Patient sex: M
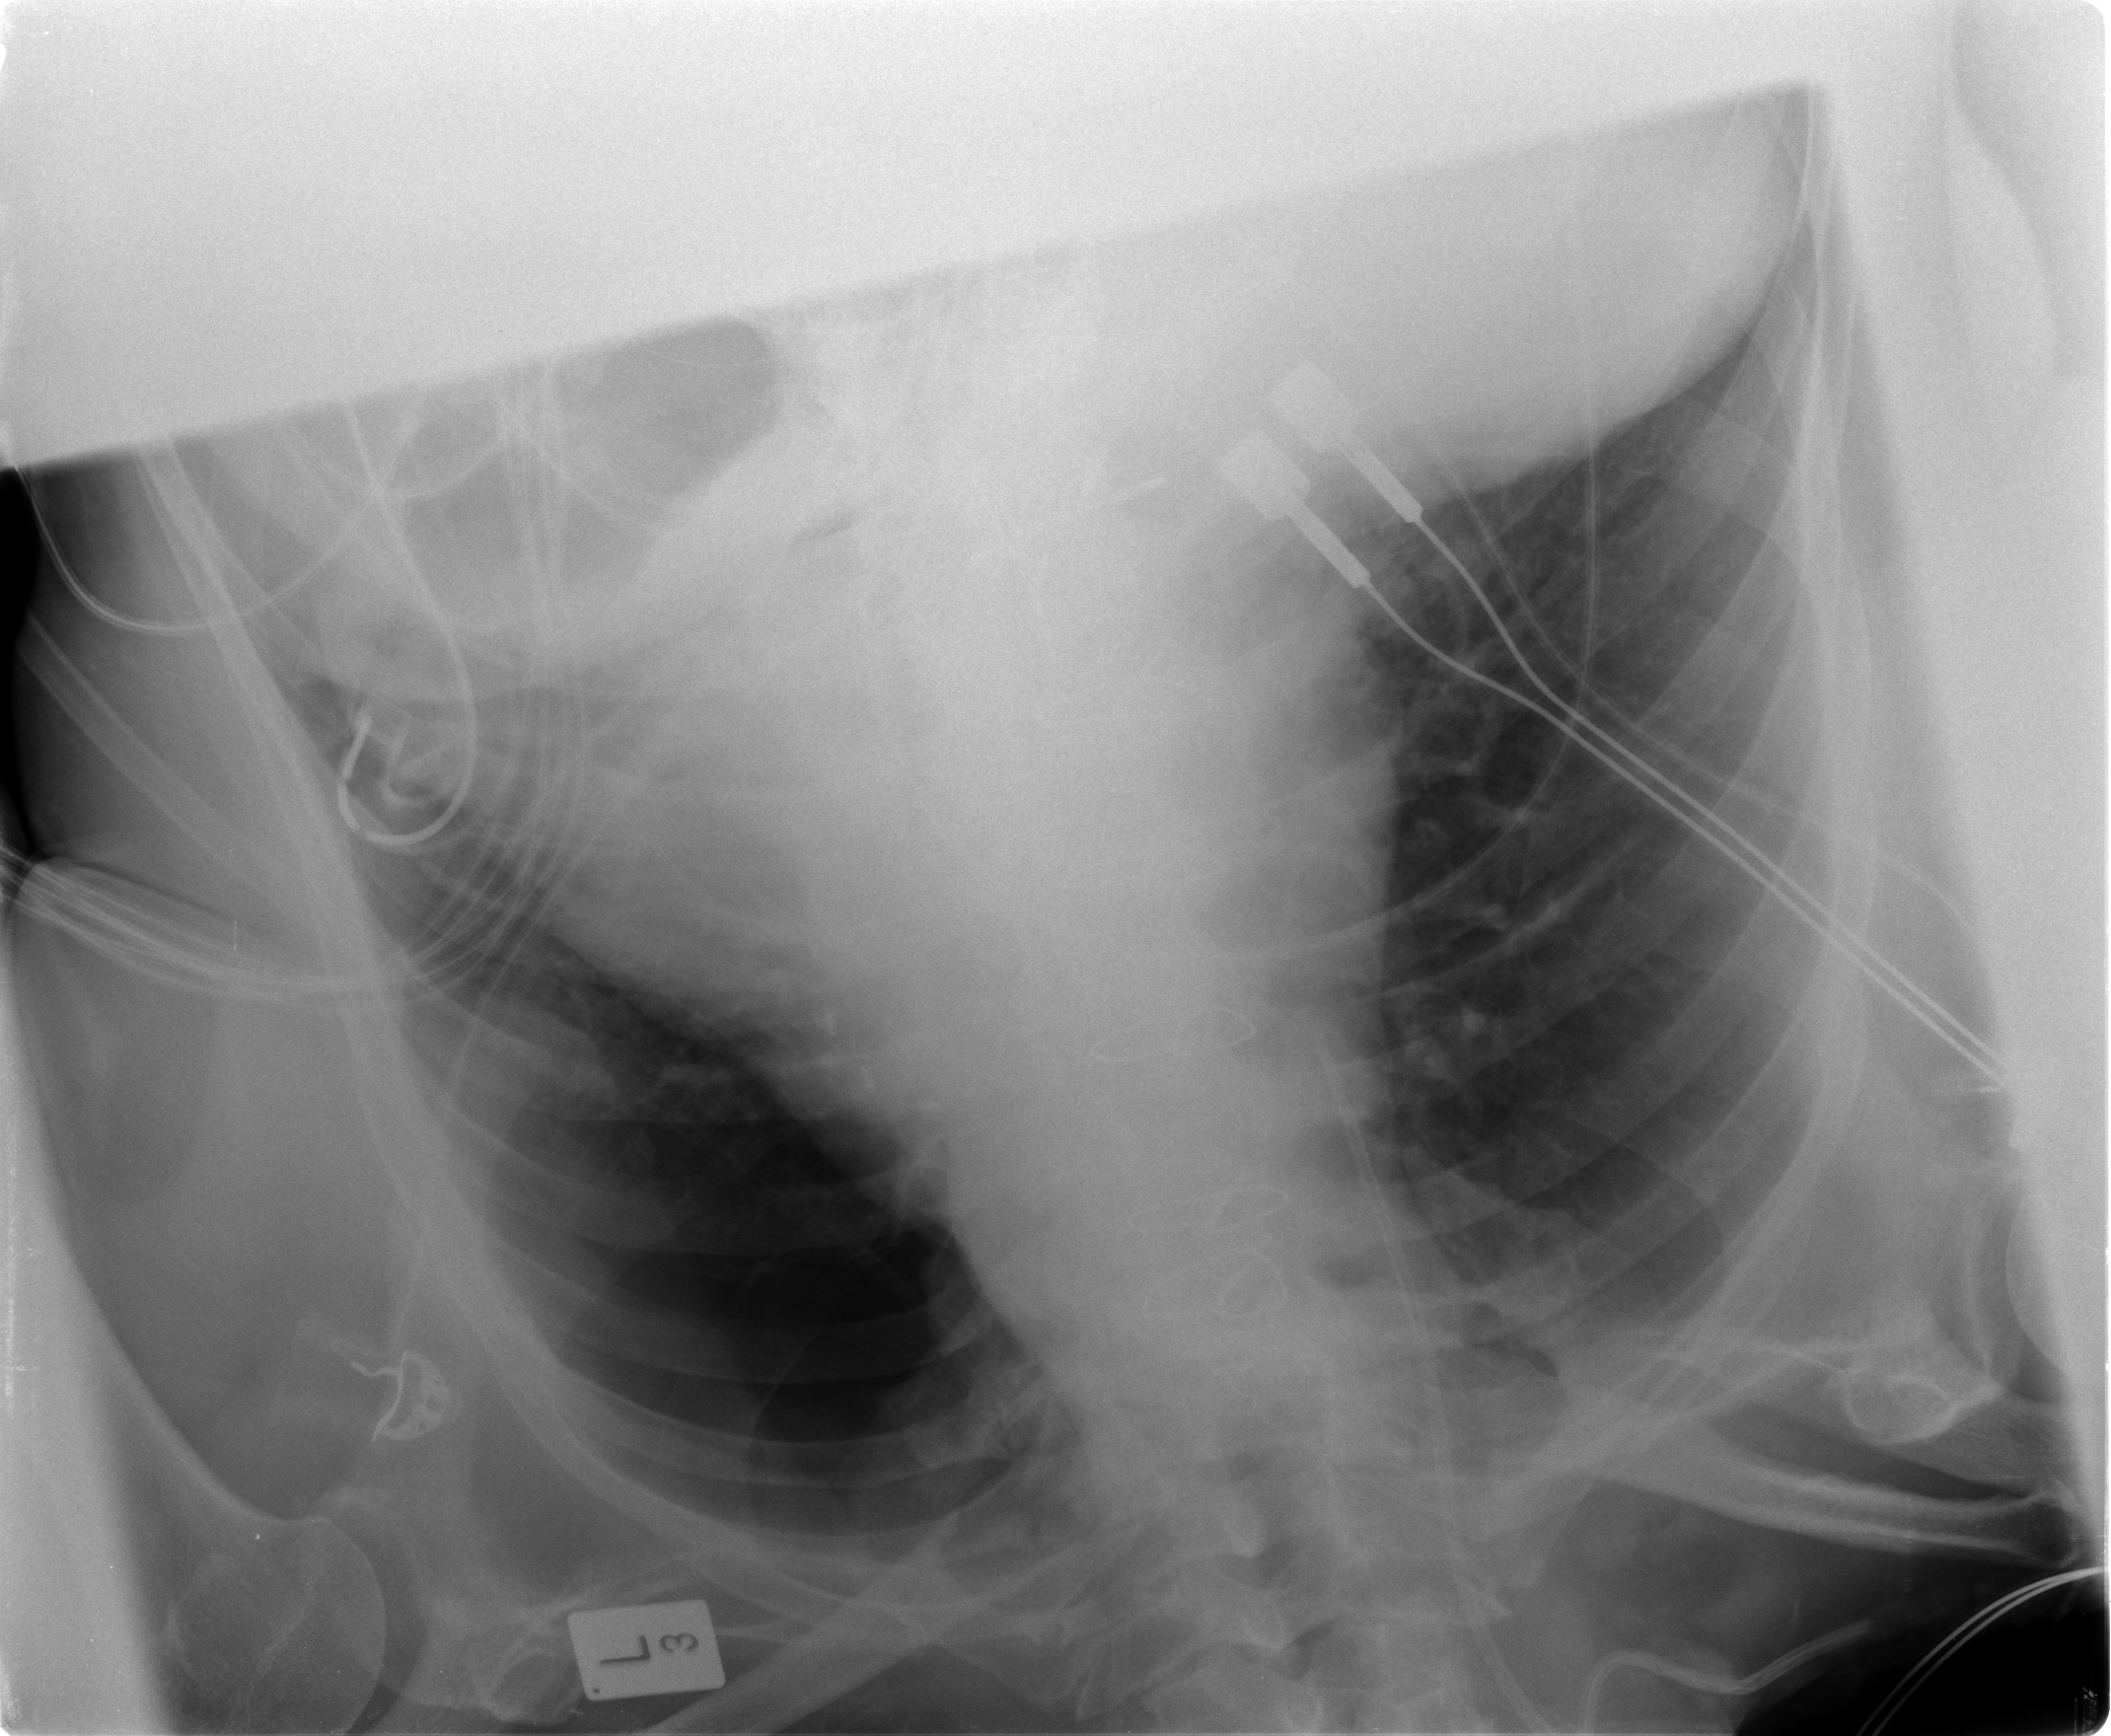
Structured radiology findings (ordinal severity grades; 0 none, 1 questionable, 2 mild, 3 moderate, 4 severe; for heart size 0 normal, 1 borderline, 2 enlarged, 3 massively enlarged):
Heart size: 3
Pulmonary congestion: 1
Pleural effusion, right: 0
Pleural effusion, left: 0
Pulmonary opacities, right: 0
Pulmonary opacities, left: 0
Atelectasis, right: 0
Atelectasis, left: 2